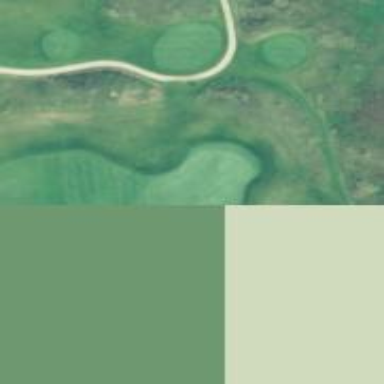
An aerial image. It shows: View of golf hole.